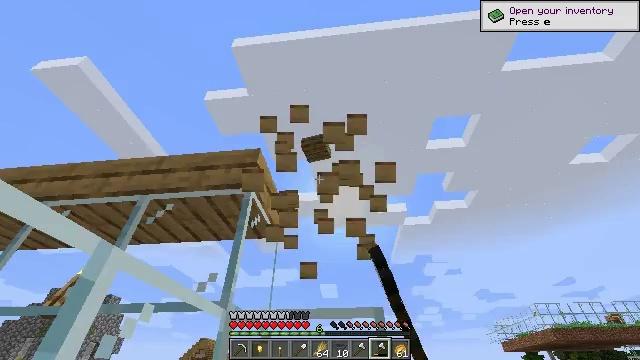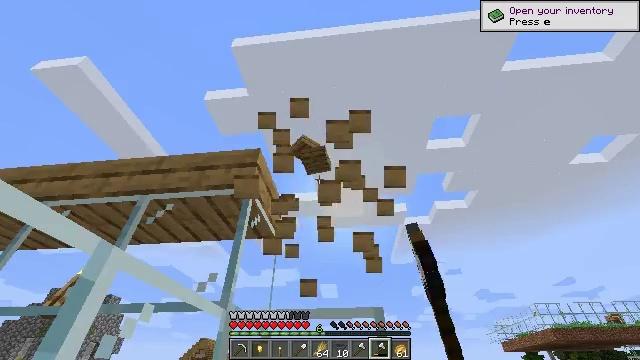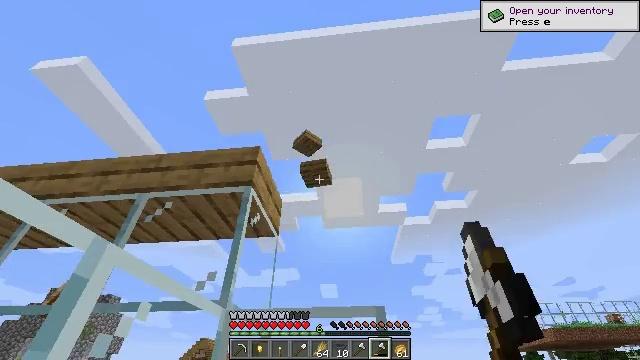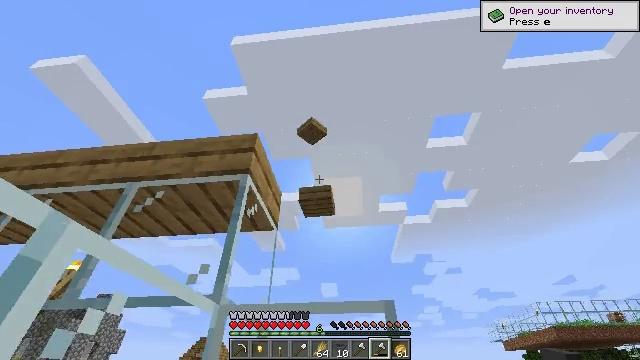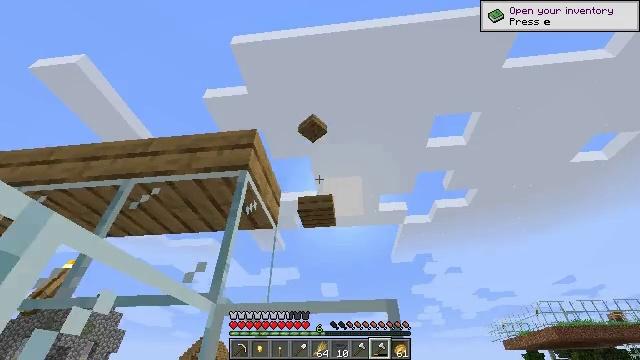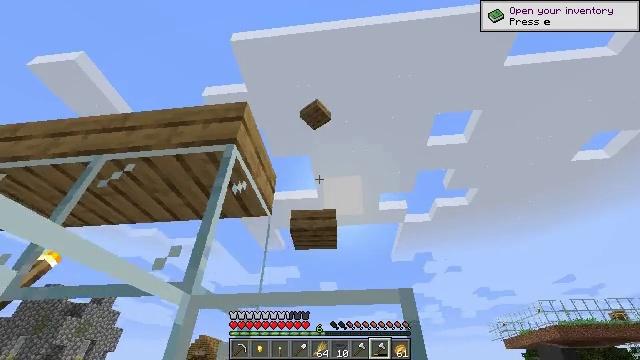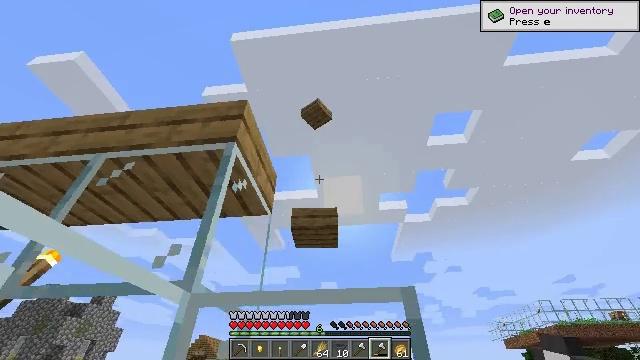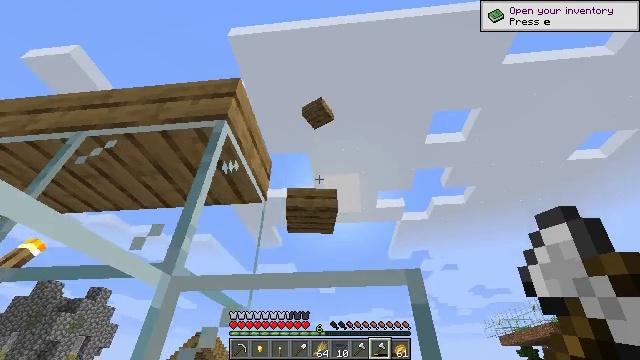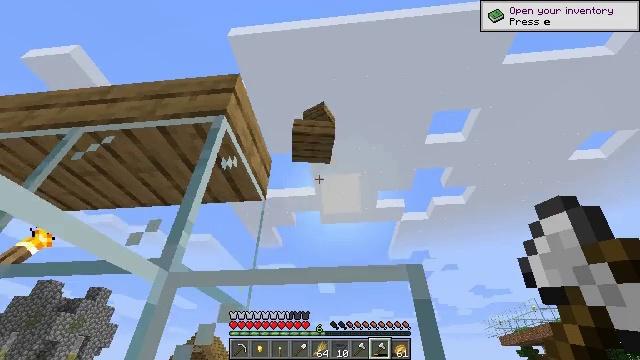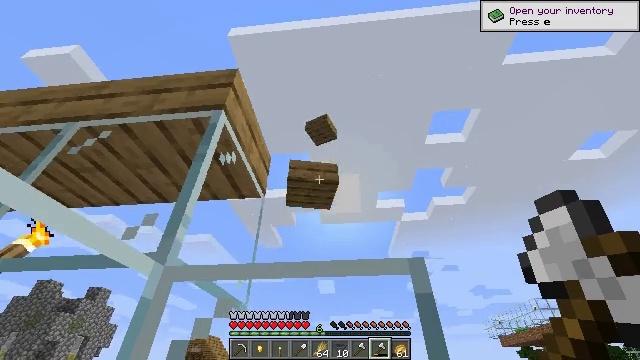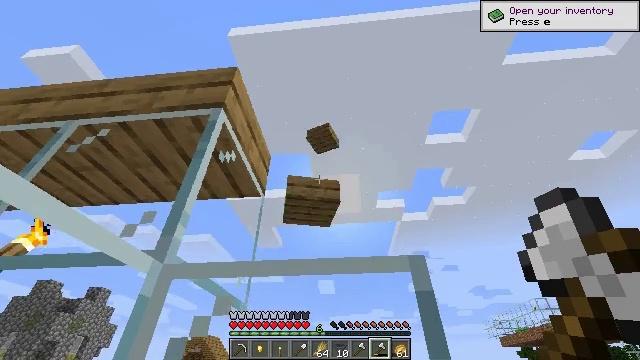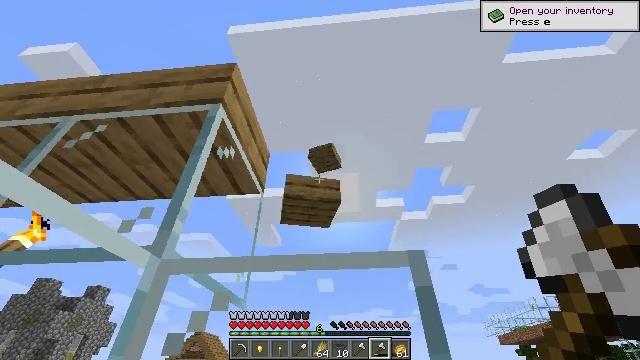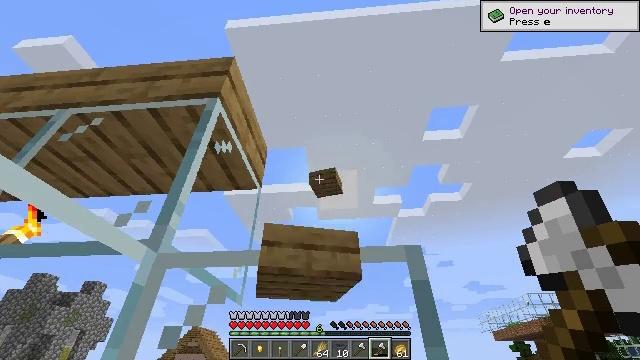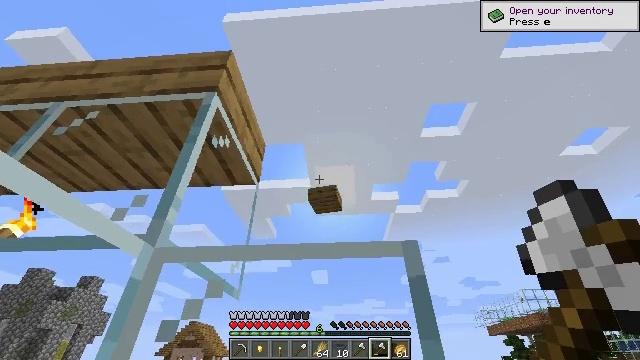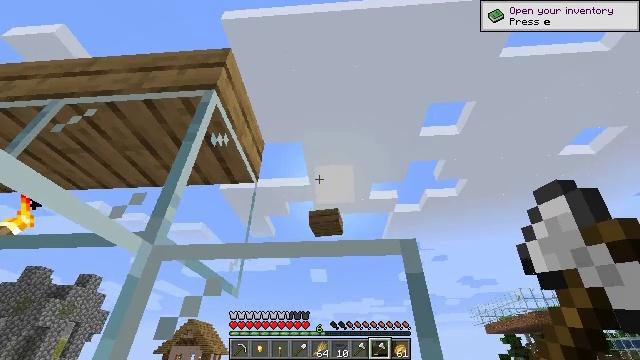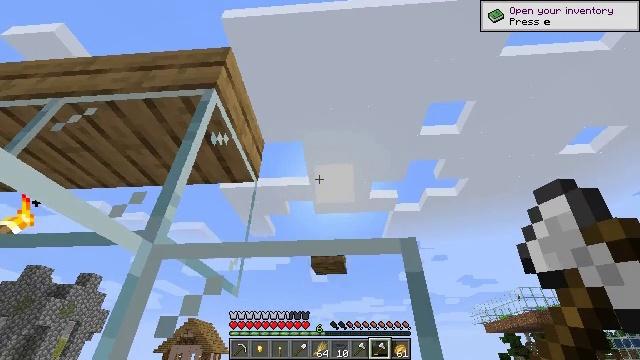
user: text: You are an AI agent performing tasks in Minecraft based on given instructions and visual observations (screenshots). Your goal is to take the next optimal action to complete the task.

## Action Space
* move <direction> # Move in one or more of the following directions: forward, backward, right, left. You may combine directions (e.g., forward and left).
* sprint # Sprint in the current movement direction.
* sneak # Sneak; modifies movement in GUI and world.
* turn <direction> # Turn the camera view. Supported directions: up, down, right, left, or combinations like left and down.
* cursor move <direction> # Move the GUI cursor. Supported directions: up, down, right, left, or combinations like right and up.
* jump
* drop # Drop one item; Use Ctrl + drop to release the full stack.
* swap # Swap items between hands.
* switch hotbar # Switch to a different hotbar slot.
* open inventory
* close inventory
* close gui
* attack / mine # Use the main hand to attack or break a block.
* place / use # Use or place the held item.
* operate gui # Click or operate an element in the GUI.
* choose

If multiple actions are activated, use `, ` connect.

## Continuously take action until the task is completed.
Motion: motion action
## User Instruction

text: Destroy the glass.
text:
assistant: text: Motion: attack / mine
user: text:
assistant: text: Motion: move forward, attack / mine
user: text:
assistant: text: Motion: move forward, attack / mine
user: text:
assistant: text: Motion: move forward
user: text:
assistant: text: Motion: move forward
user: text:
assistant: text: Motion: no_op
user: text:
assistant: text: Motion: no_op
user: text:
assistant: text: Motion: no_op
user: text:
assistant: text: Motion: no_op
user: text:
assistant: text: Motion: no_op
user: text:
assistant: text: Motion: no_op
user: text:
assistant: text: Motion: no_op
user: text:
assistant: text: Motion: no_op
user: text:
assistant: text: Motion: no_op
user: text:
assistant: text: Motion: no_op
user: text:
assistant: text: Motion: no_op
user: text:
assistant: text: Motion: no_op
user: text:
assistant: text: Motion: no_op
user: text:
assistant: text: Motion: no_op
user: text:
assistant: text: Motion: no_op
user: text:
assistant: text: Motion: no_op
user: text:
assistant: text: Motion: no_op
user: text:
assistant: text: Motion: no_op
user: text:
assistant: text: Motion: no_op
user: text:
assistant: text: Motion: no_op
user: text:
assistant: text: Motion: no_op
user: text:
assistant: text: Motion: no_op
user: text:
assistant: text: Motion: no_op
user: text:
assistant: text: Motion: no_op
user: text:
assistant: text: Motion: no_op